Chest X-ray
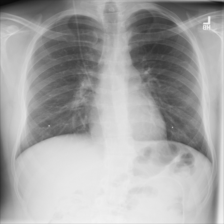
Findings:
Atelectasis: negative
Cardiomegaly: negative
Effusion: negative
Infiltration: negative
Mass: negative
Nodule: negative
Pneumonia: negative
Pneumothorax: negative
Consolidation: negative
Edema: negative
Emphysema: negative
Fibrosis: negative
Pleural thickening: negative
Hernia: negative